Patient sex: M
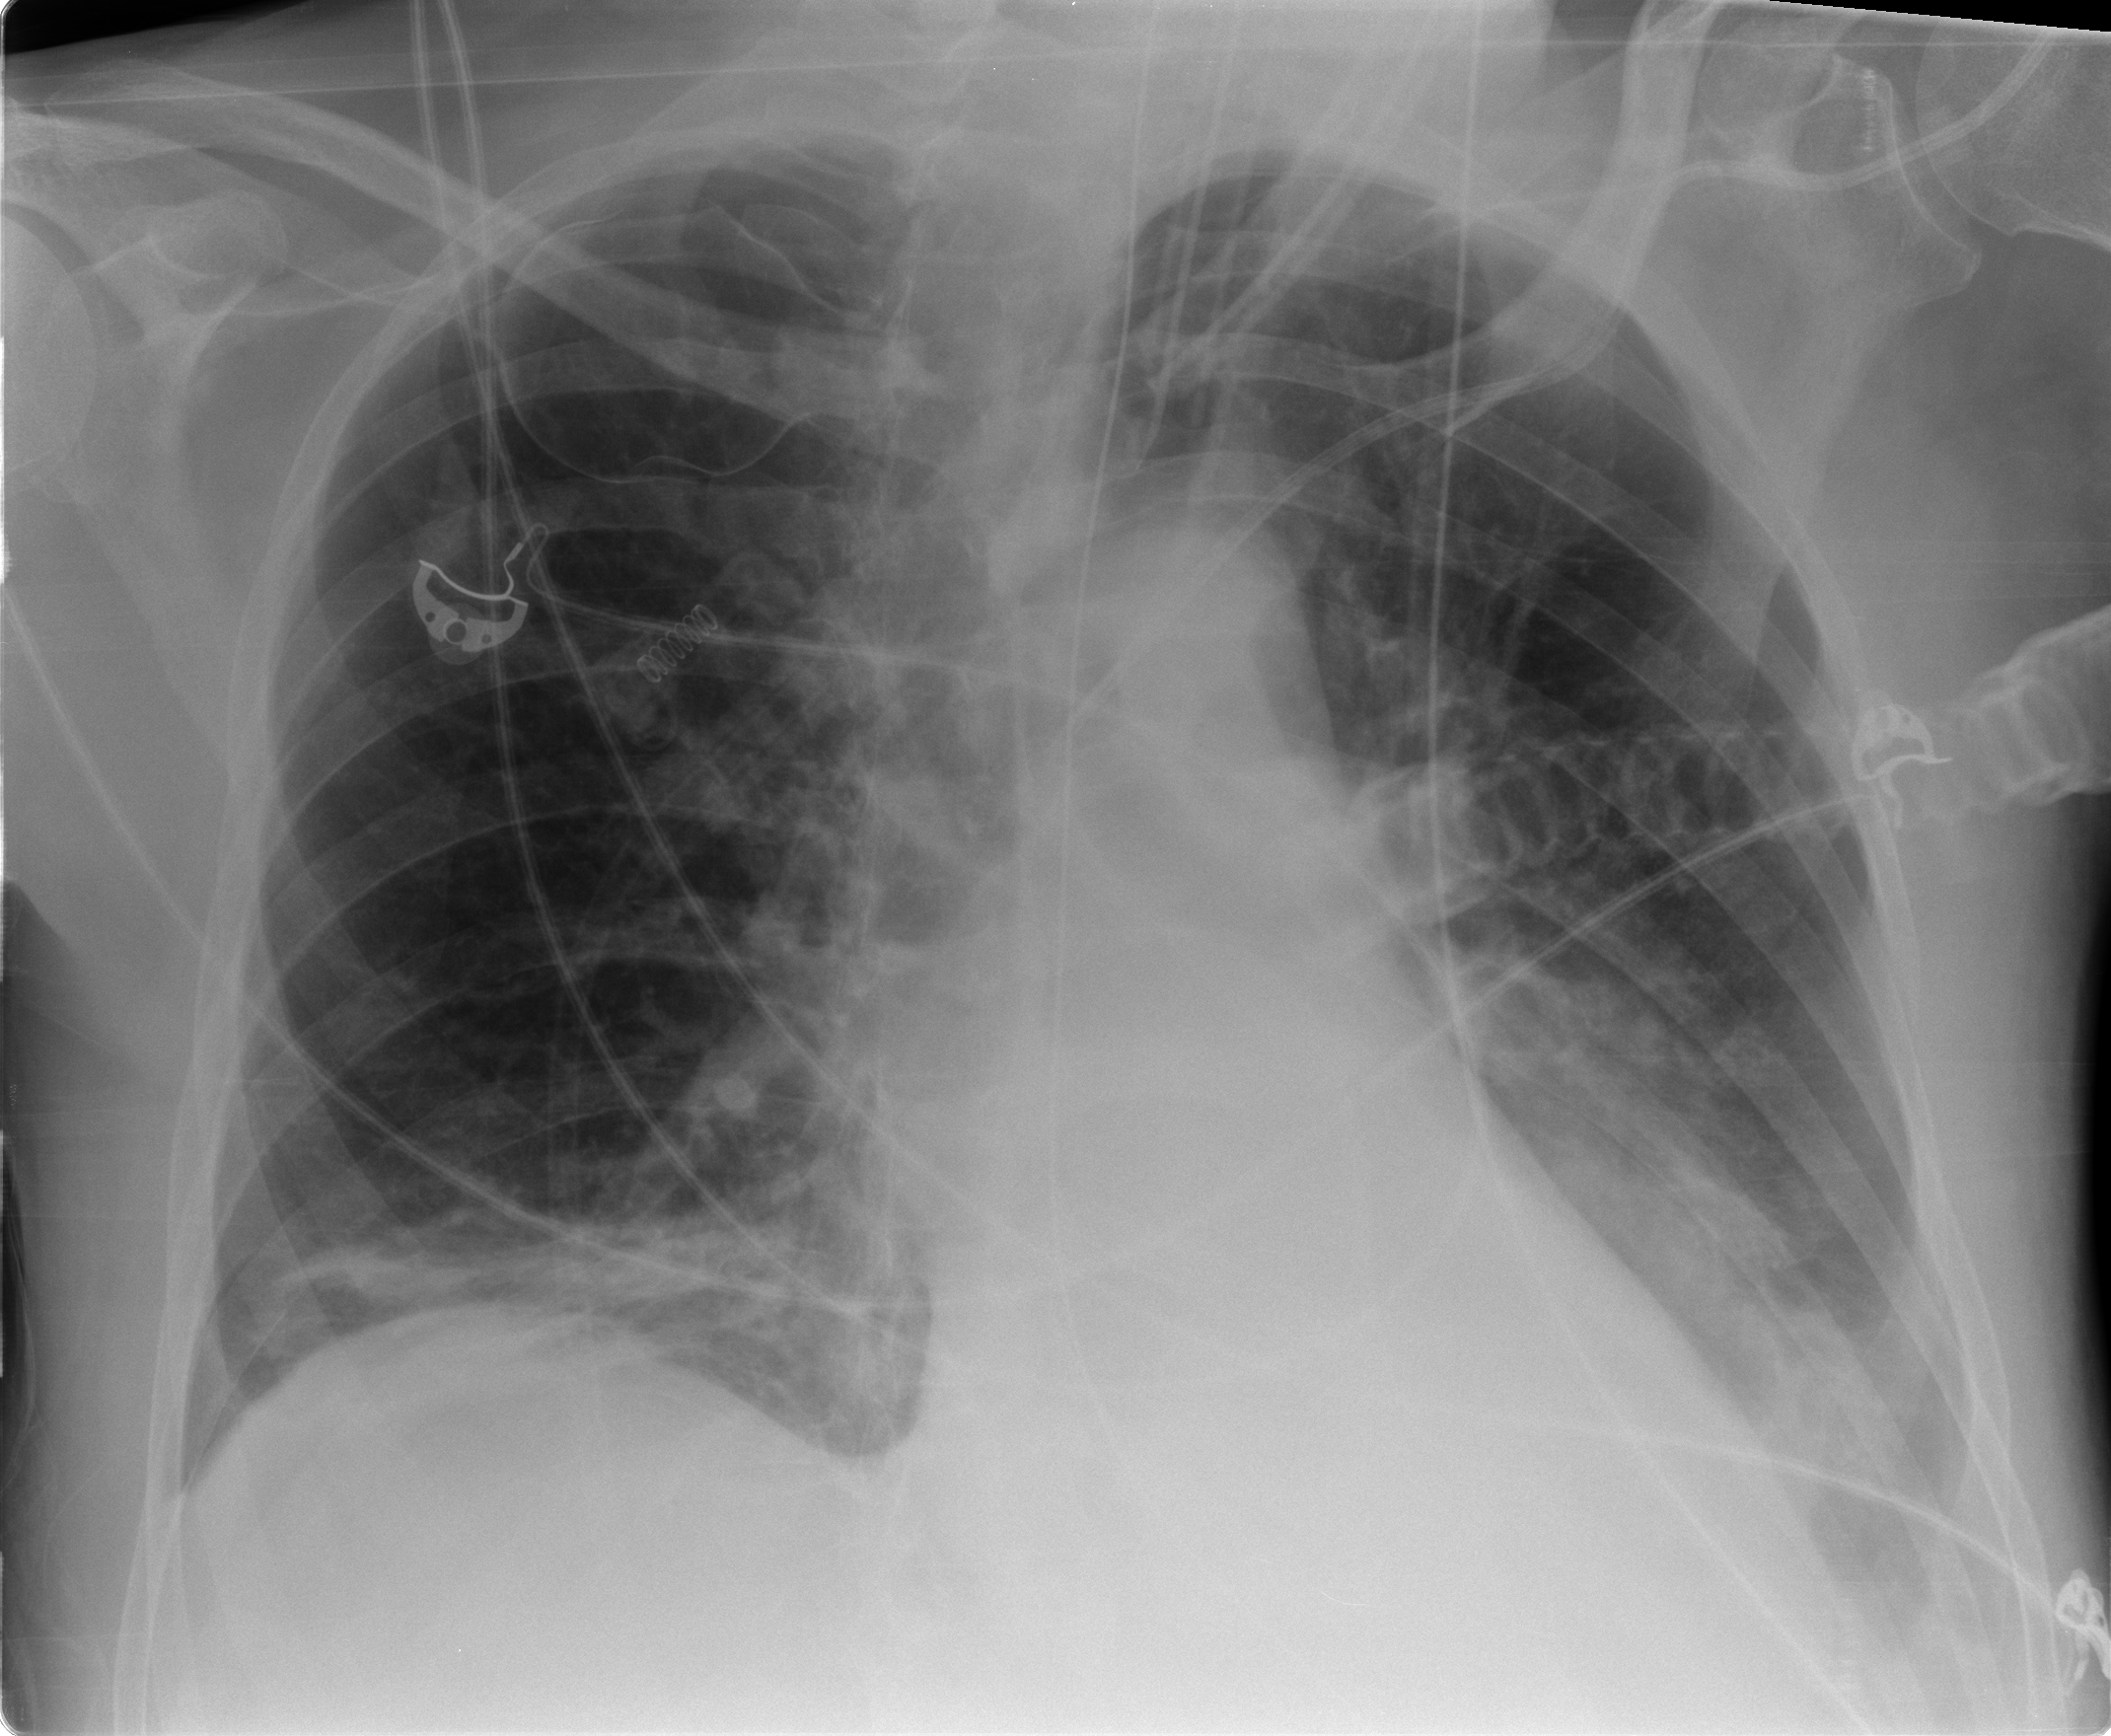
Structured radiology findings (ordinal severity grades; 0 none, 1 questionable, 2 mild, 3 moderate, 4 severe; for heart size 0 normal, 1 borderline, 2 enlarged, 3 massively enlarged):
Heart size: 0
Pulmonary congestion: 0
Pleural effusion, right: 0
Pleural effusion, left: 2
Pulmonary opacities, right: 0
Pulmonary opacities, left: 2
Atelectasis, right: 2
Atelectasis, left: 0